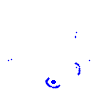
Particle: electron